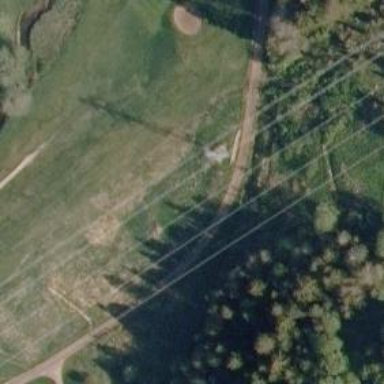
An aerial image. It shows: Power tower.